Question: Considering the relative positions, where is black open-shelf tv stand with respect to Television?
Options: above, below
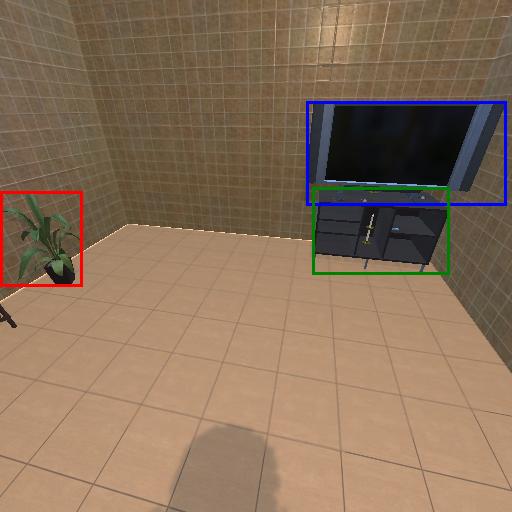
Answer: above